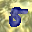
Label: 5